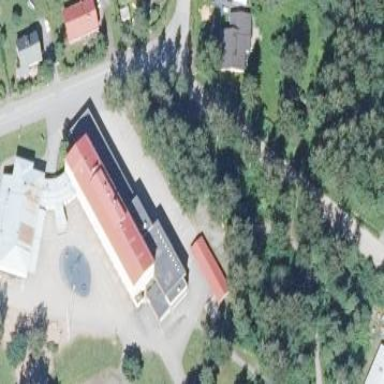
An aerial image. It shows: School building.